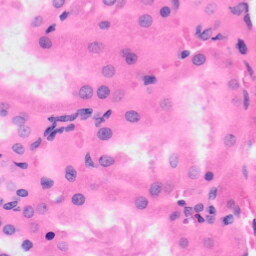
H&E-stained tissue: Kidney